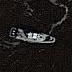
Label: civil